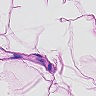
Metastatic tissue present: no